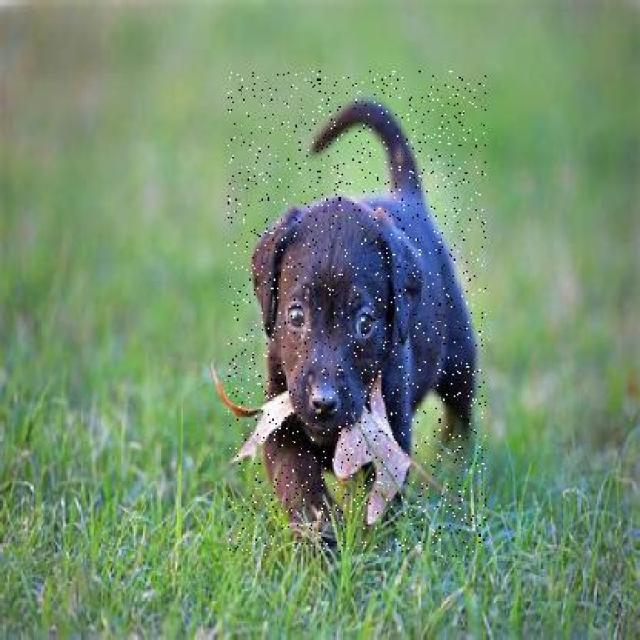
Healthy canine skin — no visible lesions, inflammation, or abnormalities. The skin and coat appear normal.